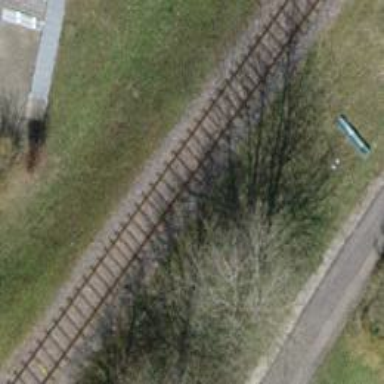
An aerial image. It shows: Railway track.